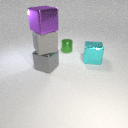
large cyan metal cube to the right of small green metal cylinder